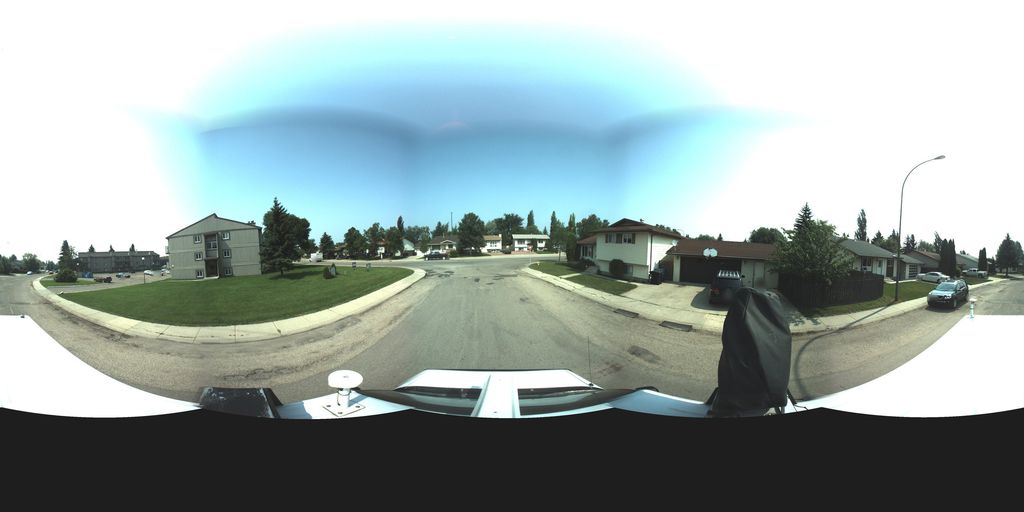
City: saskatoon